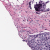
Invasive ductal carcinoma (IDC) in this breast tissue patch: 0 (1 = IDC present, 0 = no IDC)